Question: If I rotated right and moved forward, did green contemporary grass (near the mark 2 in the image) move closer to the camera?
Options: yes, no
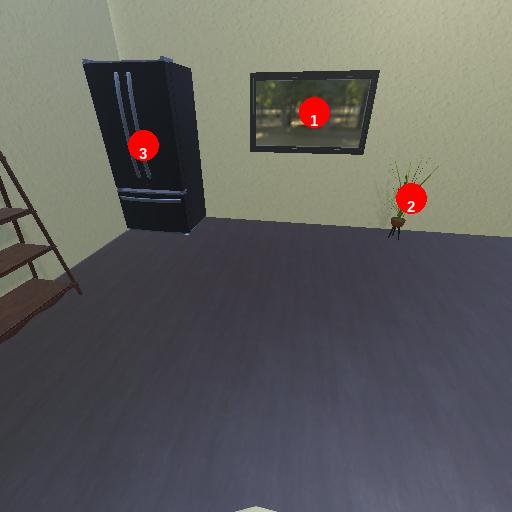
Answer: yes